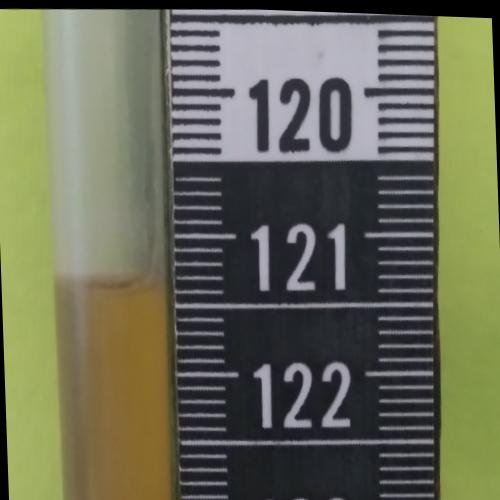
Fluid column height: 121.3 cm